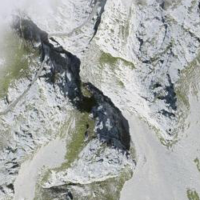
EUNIS habitat code: 48
Species observed at this site:
Aglais urticae
Carduus defloratus
Capra ibex